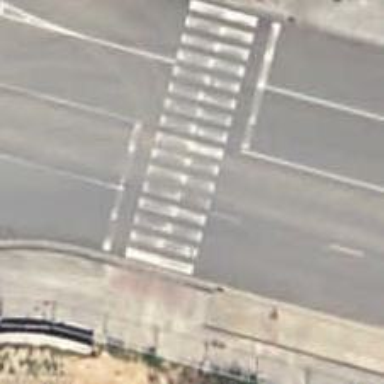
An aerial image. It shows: Zebra crossing on the road.